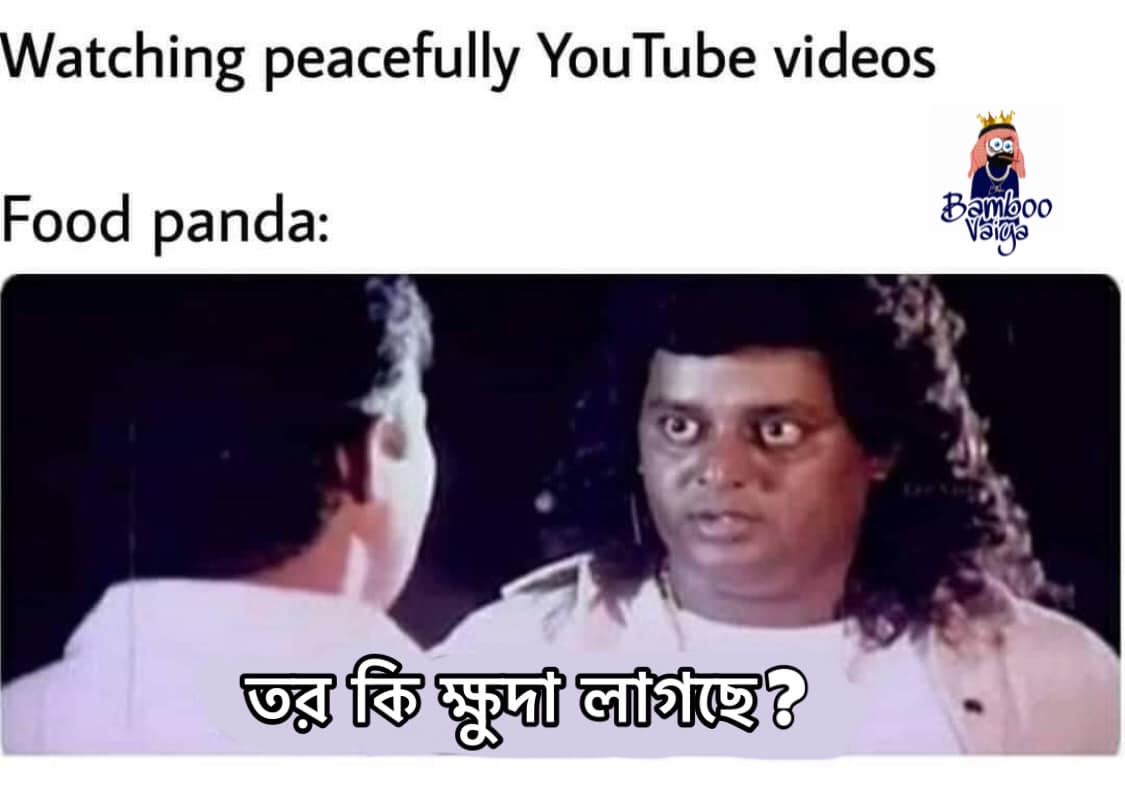
Caption: Watching peacefully Youtube videos  Food panda;   তর কি ক্ষুদা লাগছে ?
Label: non-hate